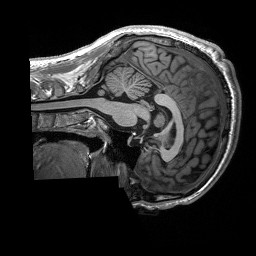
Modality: T1w
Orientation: sagittal
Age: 25
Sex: male
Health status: healthy
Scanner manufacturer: siemens
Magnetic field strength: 3 T
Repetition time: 2.53 s
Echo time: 0.00227 s